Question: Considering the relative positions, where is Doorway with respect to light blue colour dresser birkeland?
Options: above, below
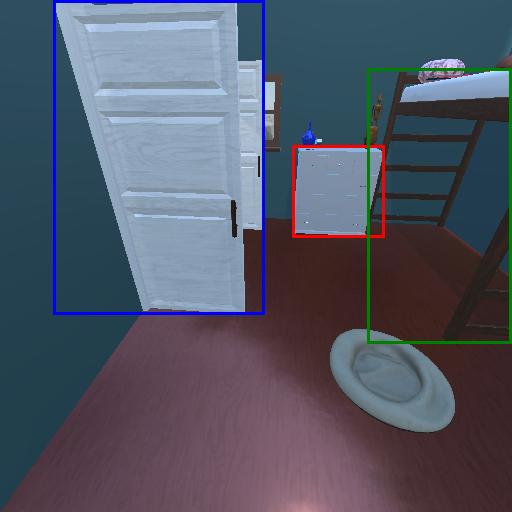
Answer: above